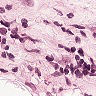
Metastatic tissue present: yes